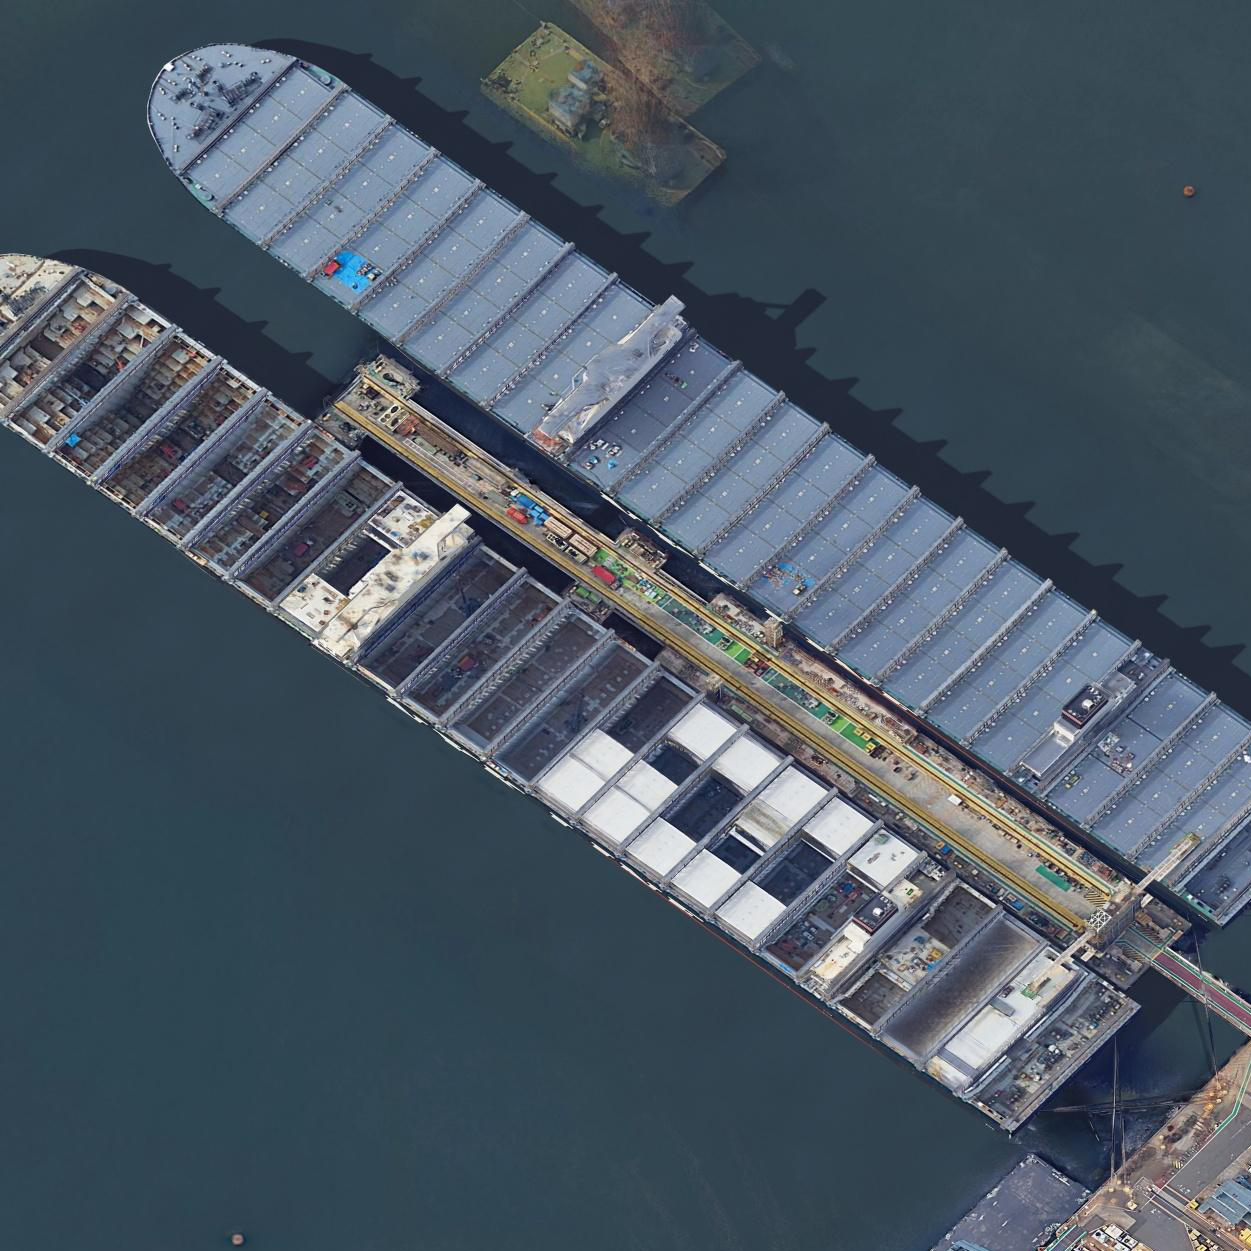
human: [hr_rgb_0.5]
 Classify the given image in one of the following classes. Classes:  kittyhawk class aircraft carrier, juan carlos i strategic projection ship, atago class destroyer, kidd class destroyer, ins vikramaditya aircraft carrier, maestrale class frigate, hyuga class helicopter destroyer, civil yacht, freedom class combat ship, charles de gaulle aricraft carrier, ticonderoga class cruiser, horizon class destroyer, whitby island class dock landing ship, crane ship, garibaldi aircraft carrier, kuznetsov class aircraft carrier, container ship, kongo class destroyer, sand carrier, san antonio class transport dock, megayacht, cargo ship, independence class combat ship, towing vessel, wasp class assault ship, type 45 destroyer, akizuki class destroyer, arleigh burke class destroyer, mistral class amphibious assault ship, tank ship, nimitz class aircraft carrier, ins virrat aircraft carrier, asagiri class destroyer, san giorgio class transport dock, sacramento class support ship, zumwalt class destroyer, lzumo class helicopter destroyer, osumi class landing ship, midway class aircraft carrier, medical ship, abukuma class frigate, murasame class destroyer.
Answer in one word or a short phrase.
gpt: Cargo ship